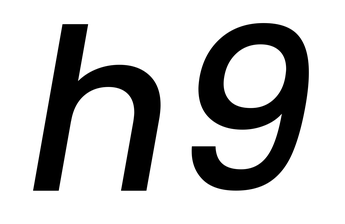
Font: Poppins-MediumItalic